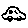
Label: car